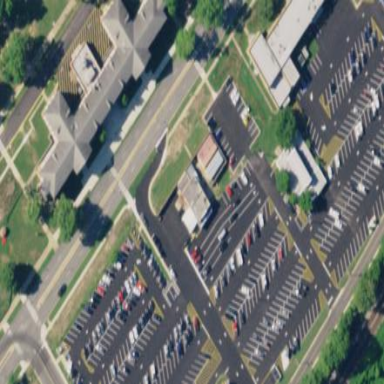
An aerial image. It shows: Parking area with asphalt surface.